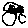
Label: car